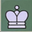
Piece: wK